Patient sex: F
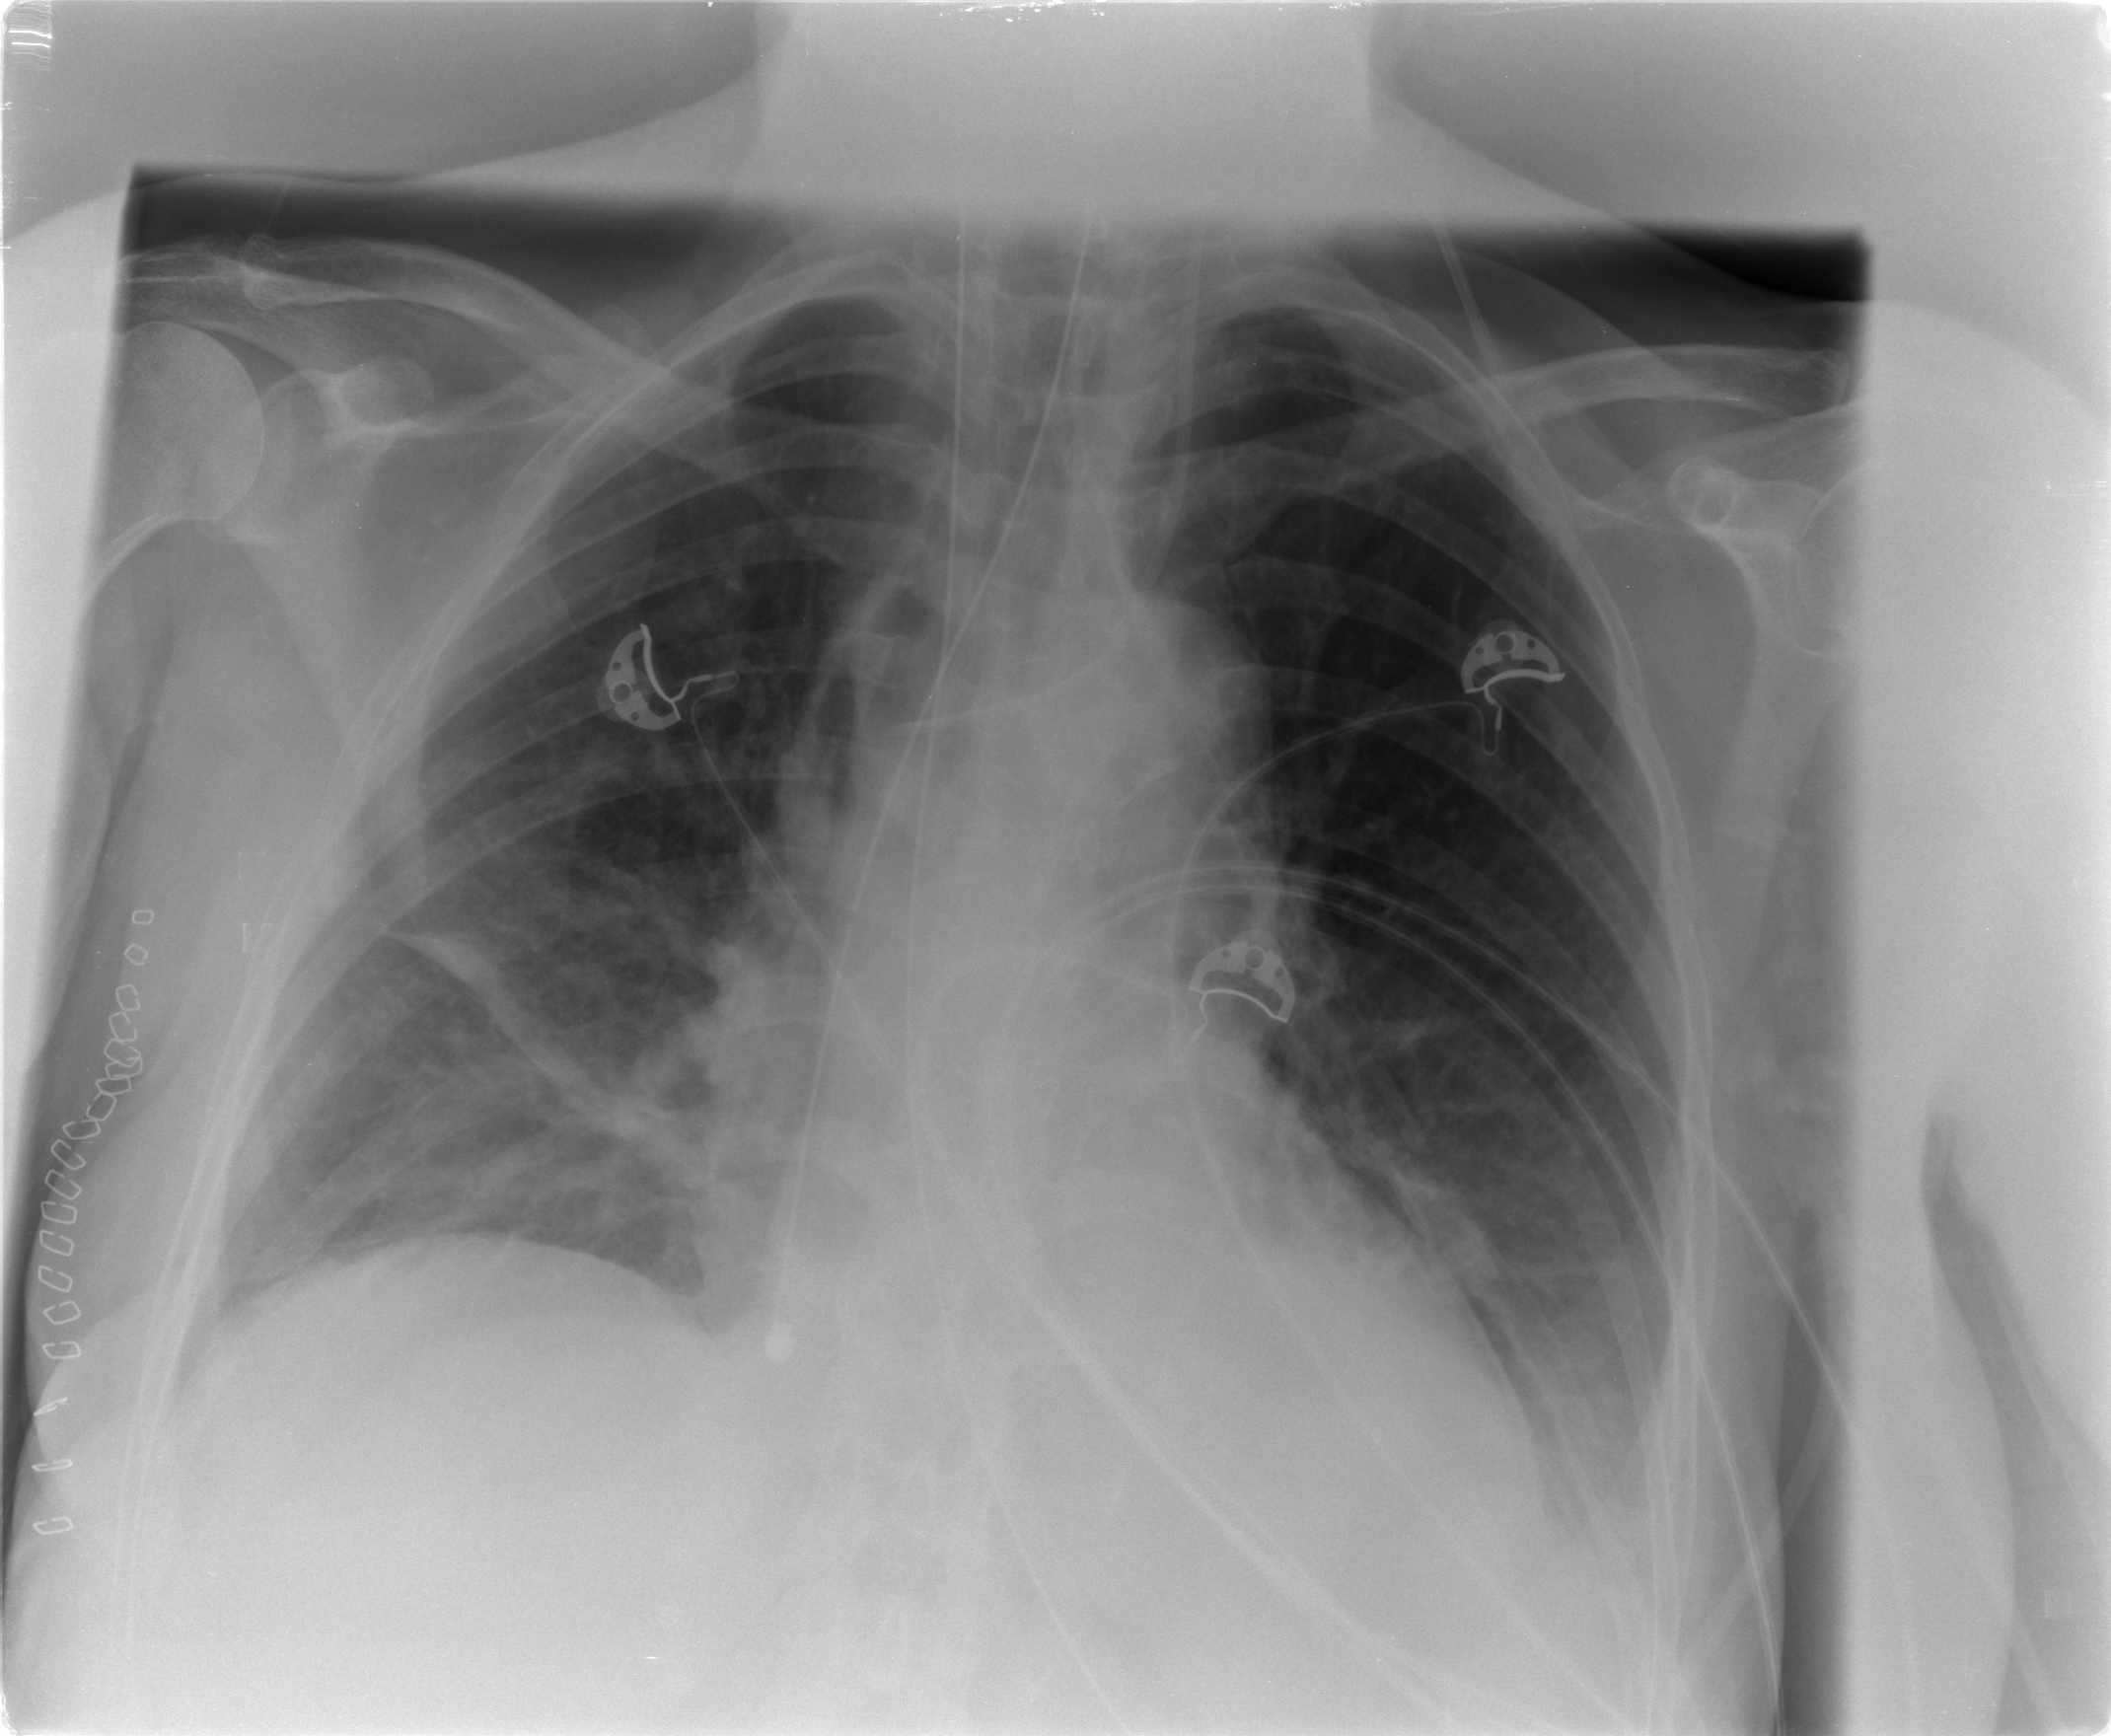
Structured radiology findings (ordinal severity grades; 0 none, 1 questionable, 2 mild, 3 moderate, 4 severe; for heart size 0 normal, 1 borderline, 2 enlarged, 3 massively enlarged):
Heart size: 2
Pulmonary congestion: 2
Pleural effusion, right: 1
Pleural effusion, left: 2
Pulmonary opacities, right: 1
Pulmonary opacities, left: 0
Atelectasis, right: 2
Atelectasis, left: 2